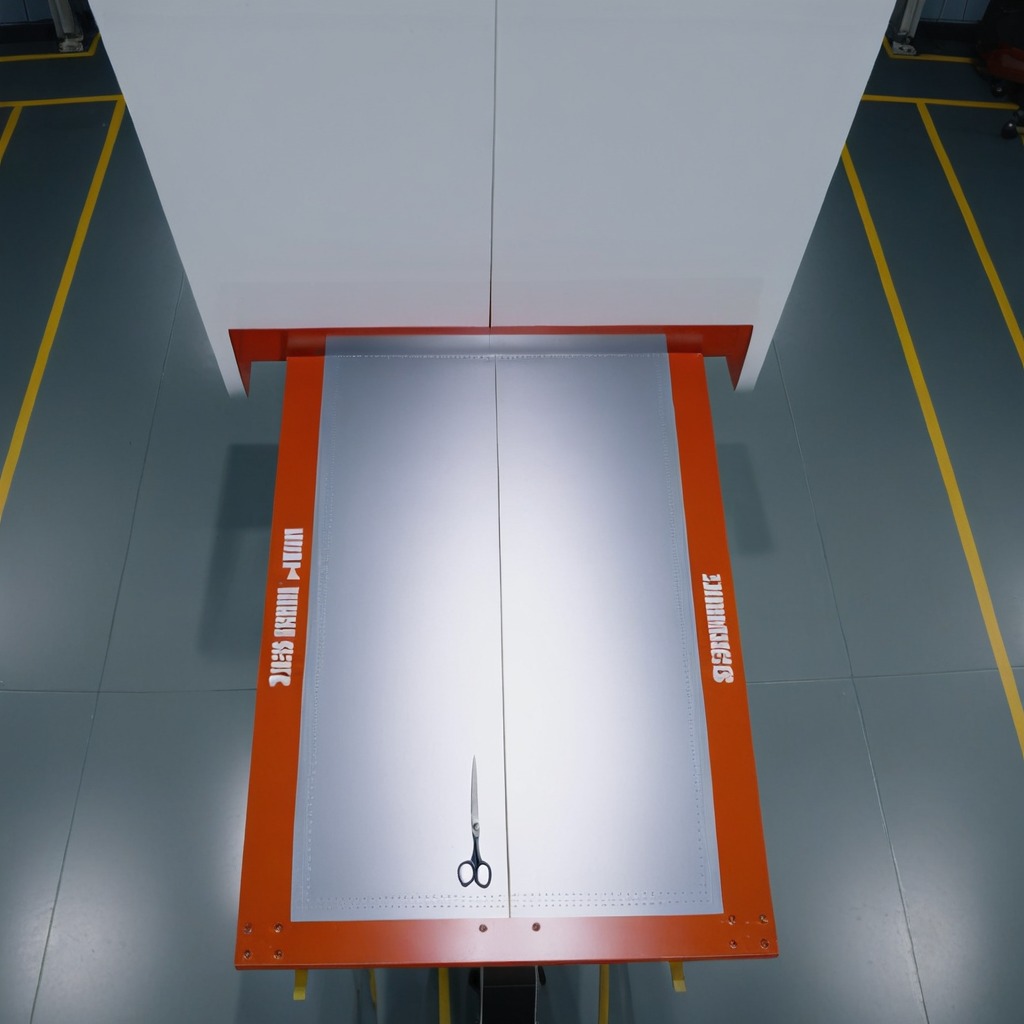
A scissor lying on the toolbox surface in an airplane hangar workshop.